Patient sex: M
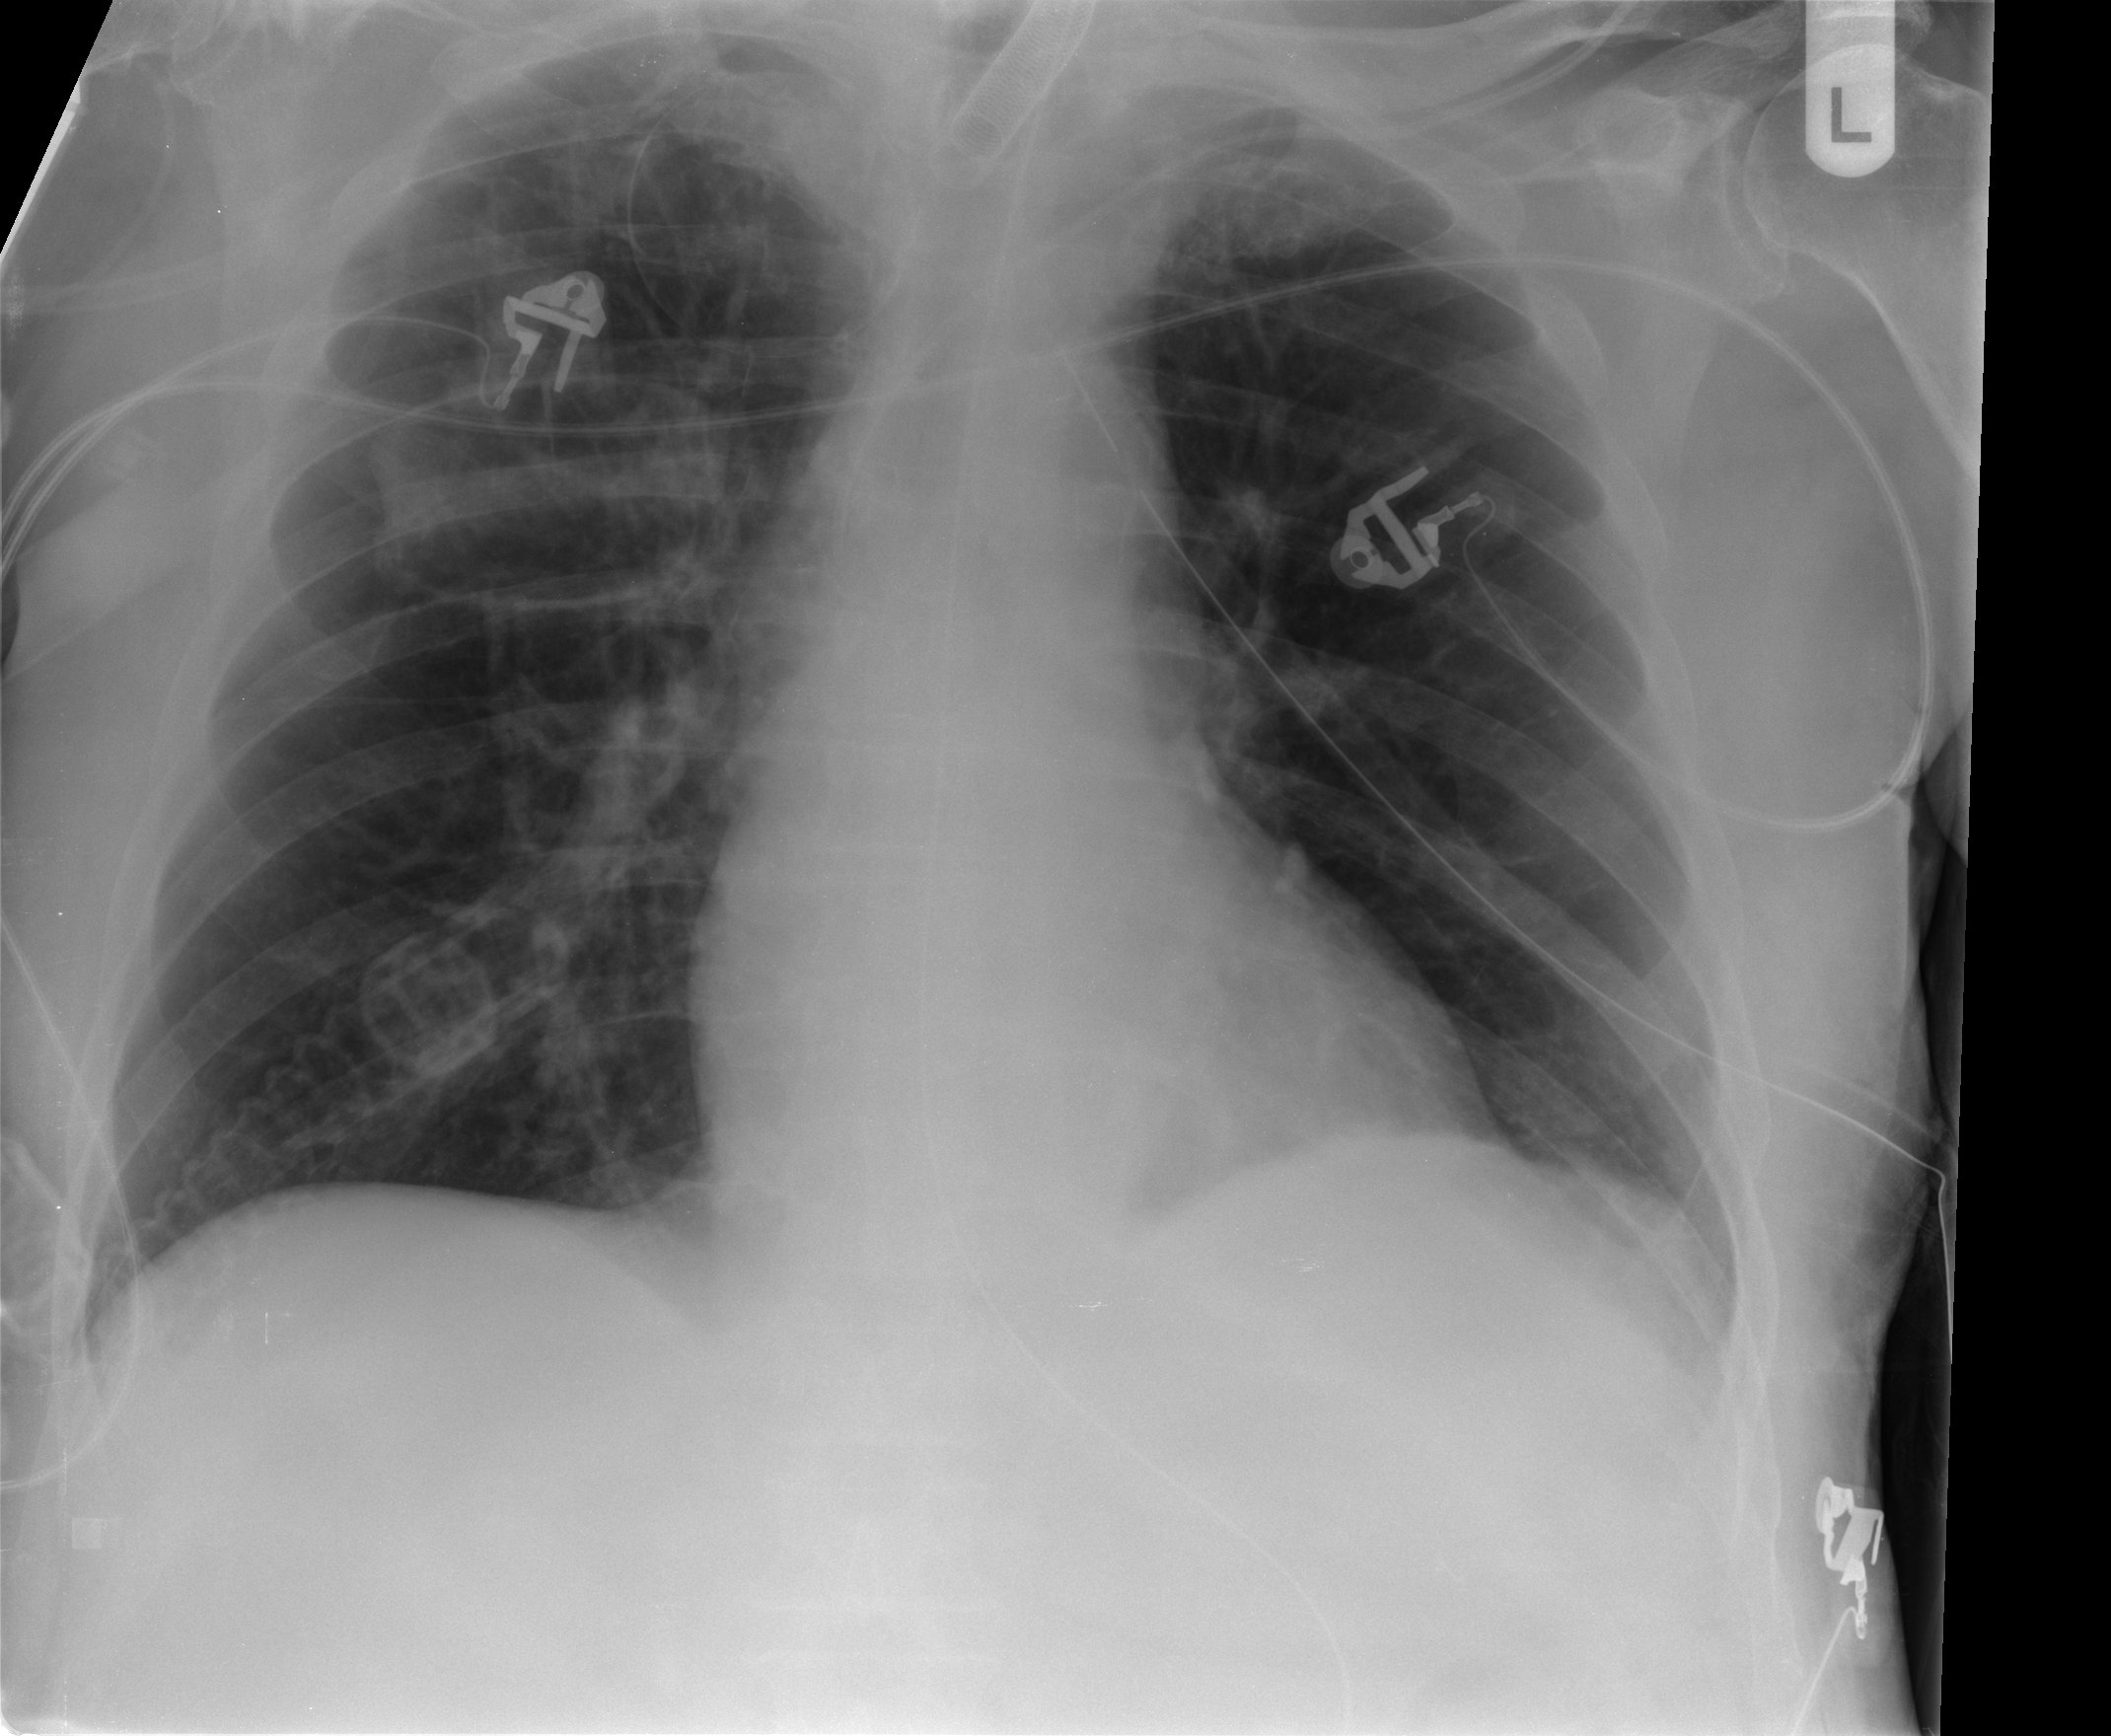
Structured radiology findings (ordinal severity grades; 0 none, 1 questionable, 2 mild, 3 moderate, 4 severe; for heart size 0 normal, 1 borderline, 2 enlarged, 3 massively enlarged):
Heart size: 0
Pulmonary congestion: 0
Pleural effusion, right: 0
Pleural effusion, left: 0
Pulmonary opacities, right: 0
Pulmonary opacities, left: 1
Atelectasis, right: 2
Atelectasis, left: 2